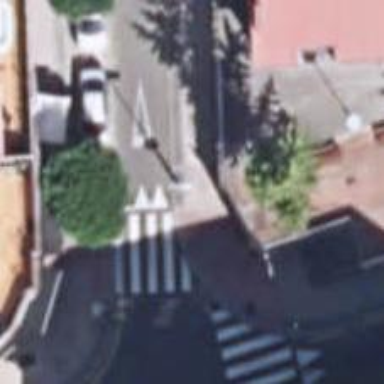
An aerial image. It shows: Uncontrolled crossing with zebra marking. There is traffic calming table in the vicinity.